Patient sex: M
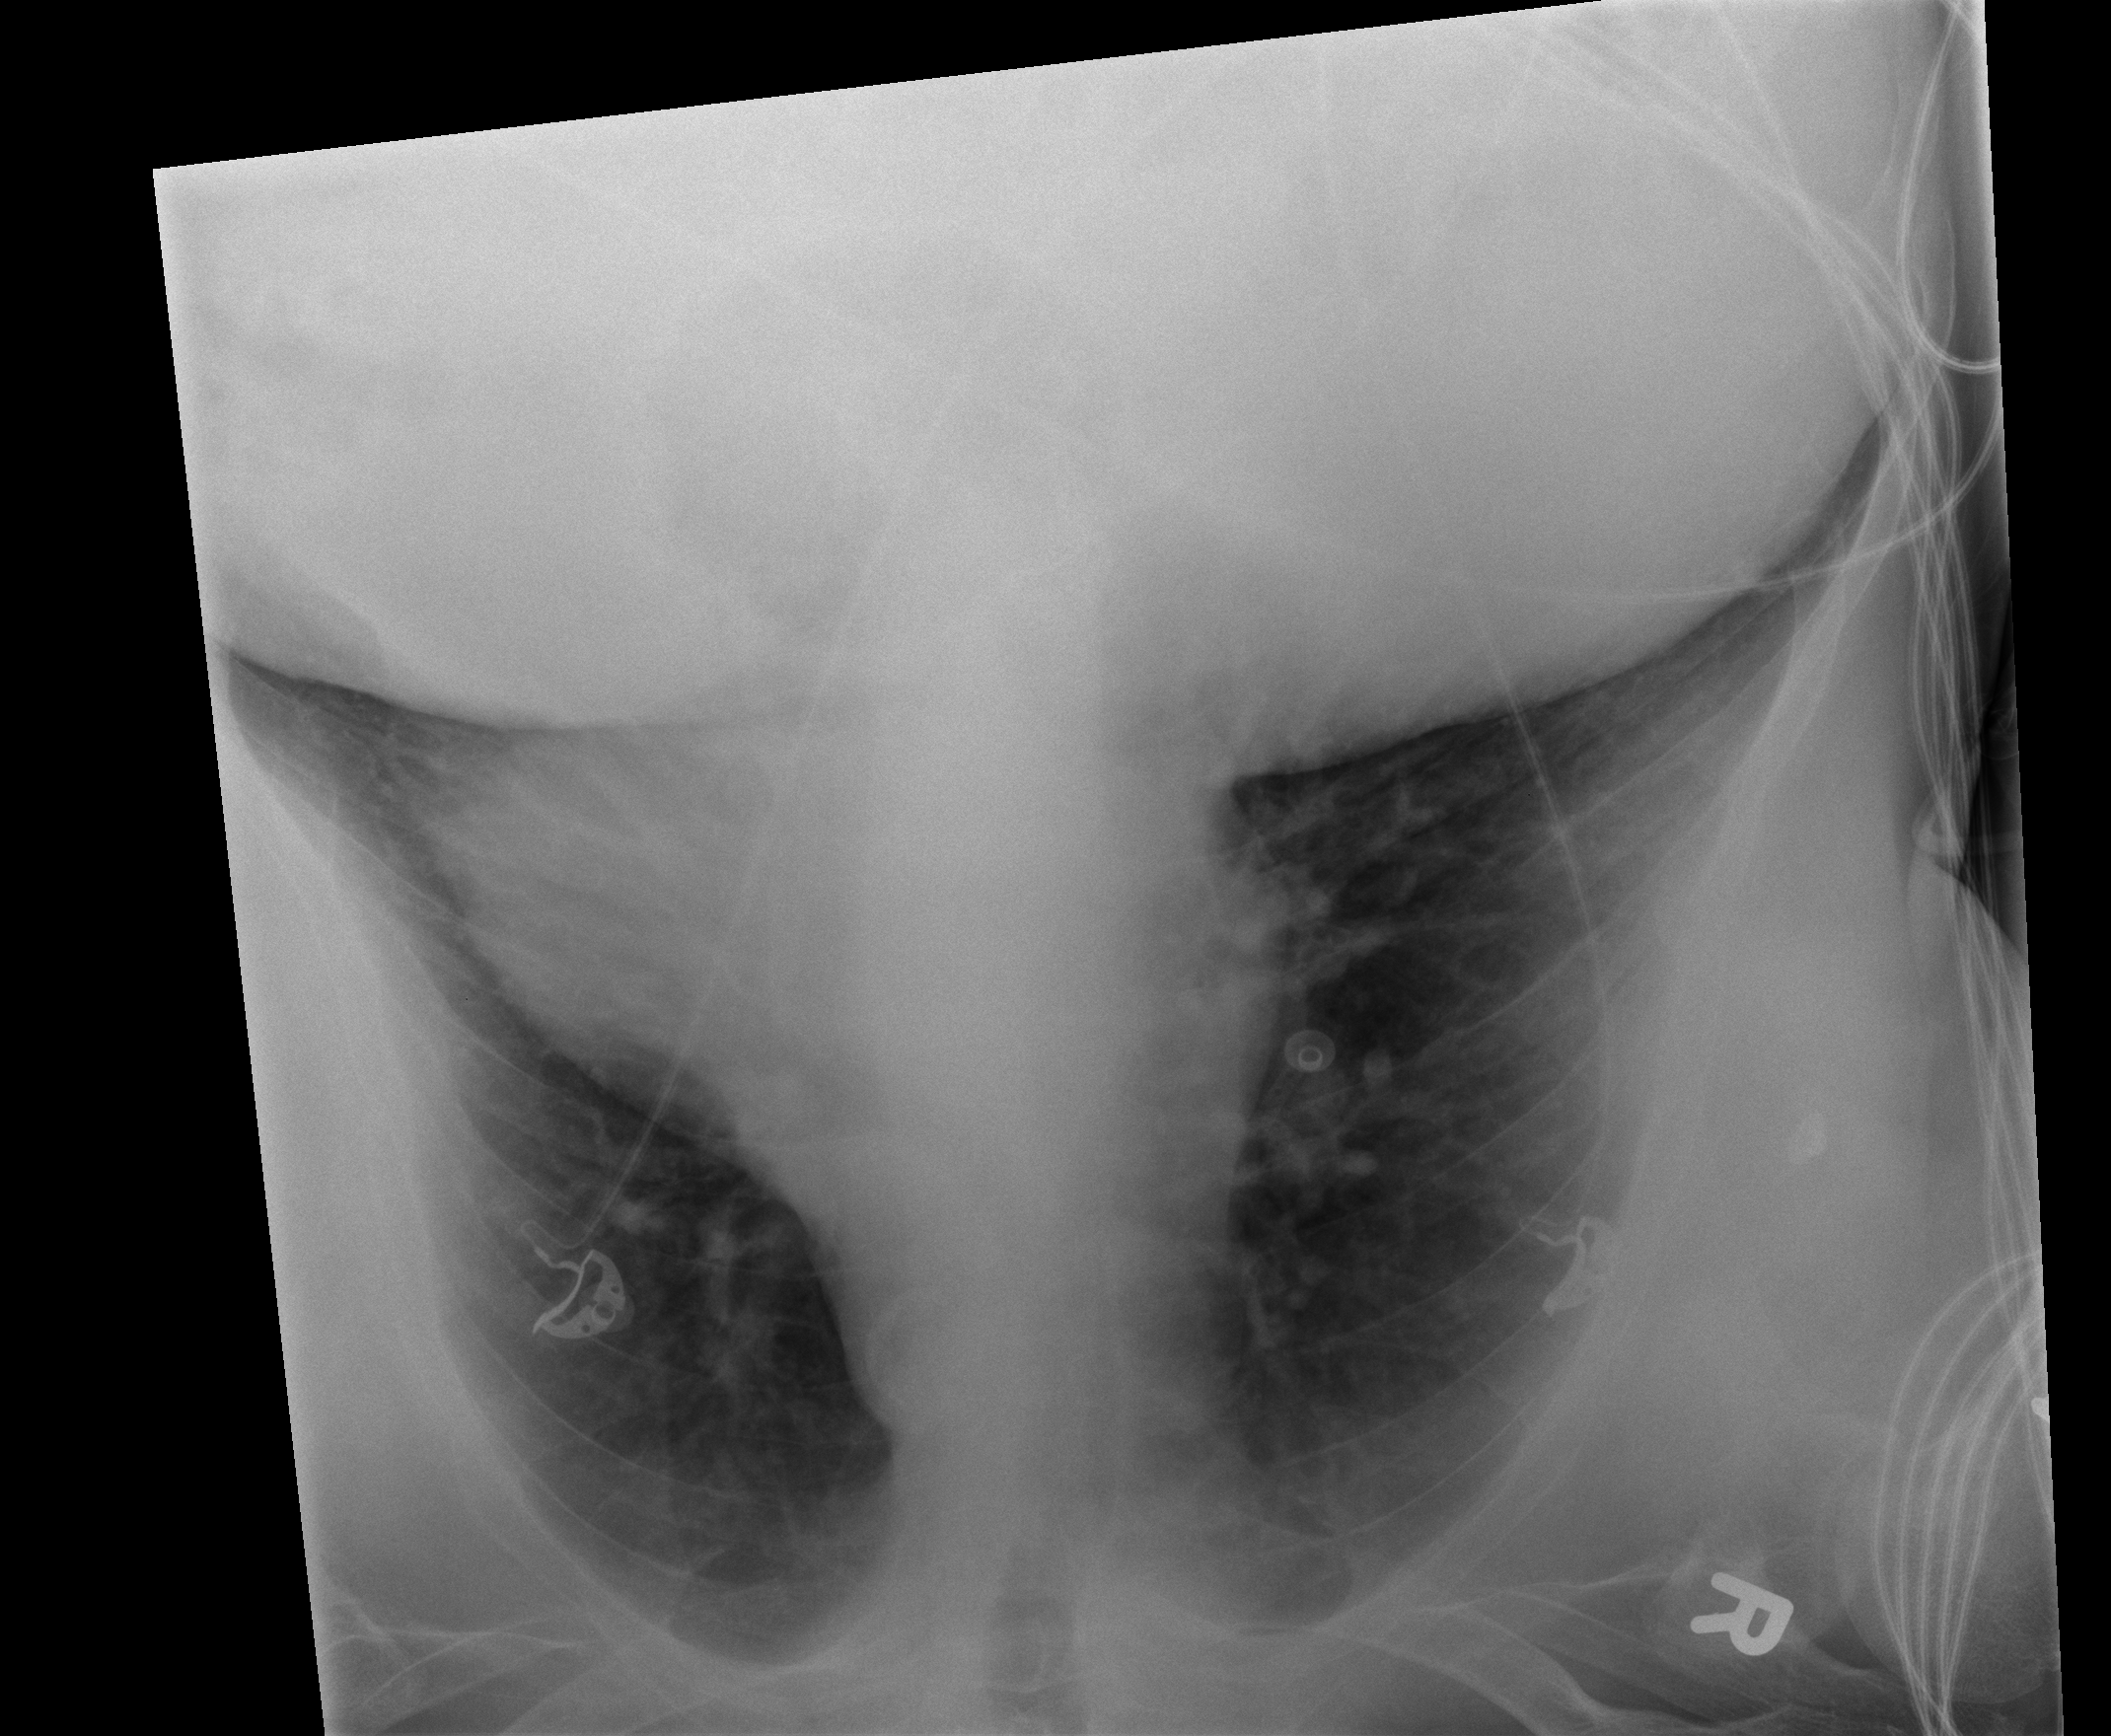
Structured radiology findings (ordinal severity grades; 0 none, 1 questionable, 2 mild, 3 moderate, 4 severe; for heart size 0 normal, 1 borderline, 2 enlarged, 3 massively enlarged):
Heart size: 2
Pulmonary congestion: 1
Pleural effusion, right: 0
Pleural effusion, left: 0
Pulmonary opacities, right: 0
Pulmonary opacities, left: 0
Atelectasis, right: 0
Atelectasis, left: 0